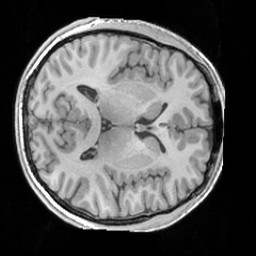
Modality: T1w
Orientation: axial
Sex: male
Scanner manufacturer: siemens
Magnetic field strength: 3 T
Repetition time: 1.63 s
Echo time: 0.00311 s